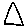
Label: triangle